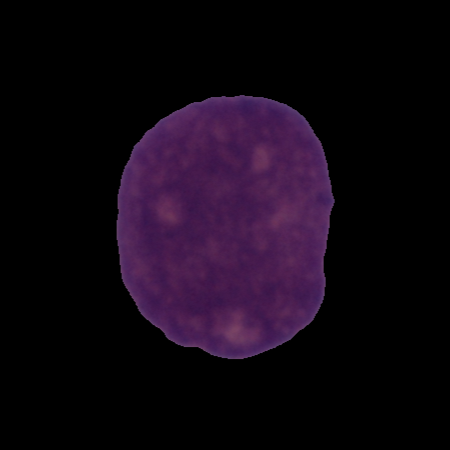
Label: cancer